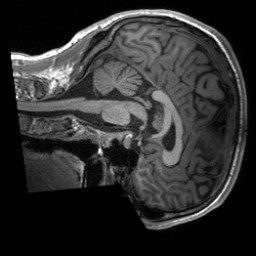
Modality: T1w
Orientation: sagittal
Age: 19
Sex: male
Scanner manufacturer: siemens
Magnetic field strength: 3 T
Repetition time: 2.3 s
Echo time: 0.00227 s